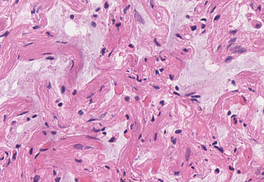
Tumor epithelial tissue: no
Tumor-associated stroma tissue: no
Normal tissue: yes